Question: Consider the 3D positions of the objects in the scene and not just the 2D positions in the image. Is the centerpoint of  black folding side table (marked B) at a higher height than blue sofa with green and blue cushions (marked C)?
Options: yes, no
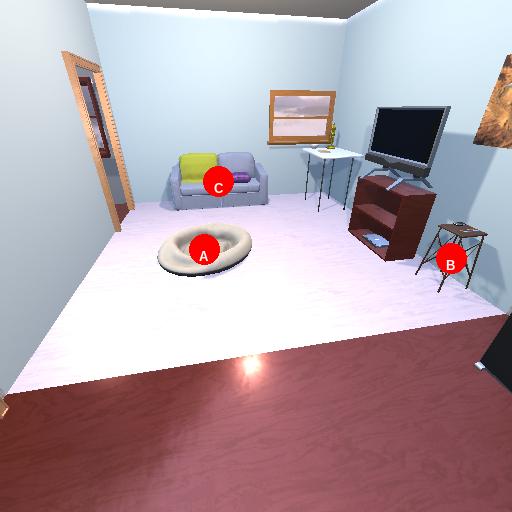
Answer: yes